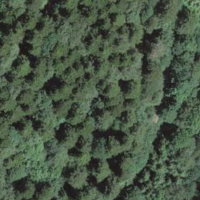
EUNIS habitat code: 43
Species observed at this site:
Veronica chamaedrys
Melittis melissophyllum